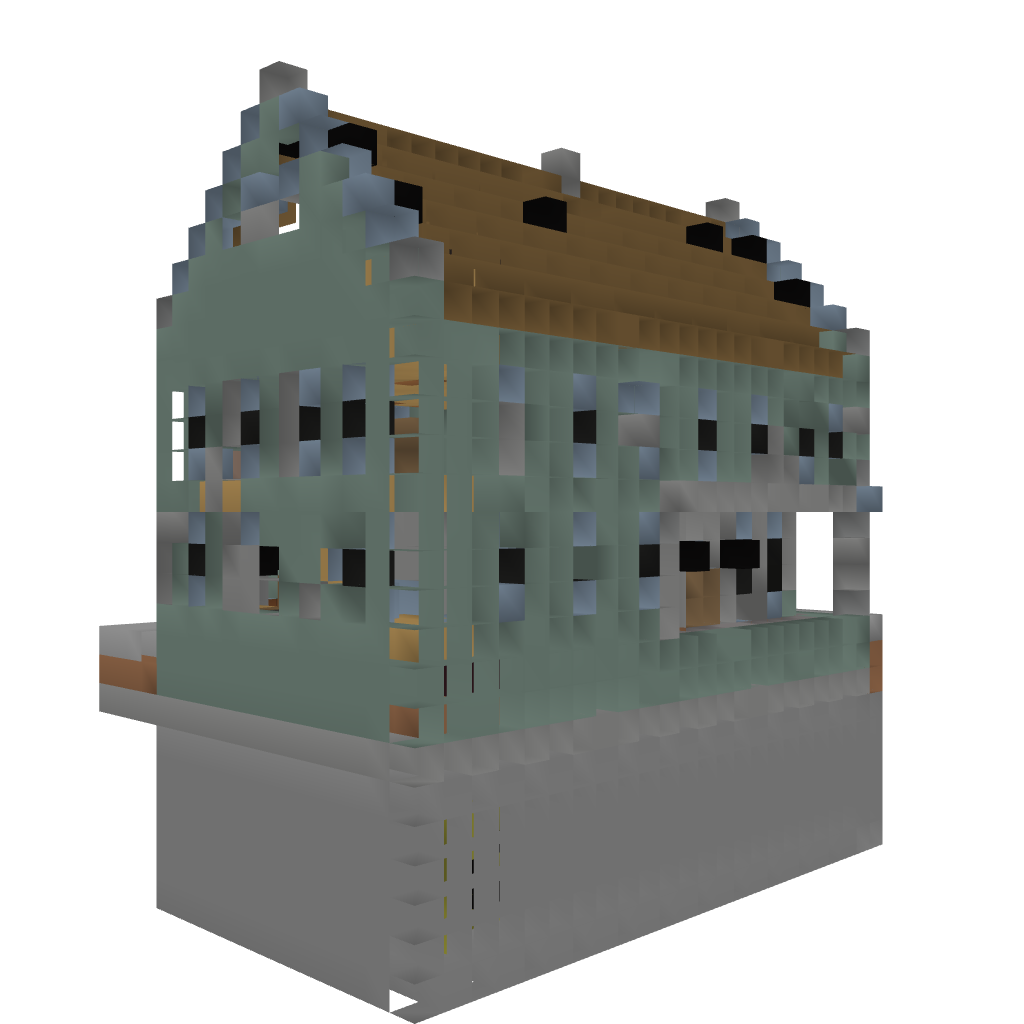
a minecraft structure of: MEDIEVAL Town house